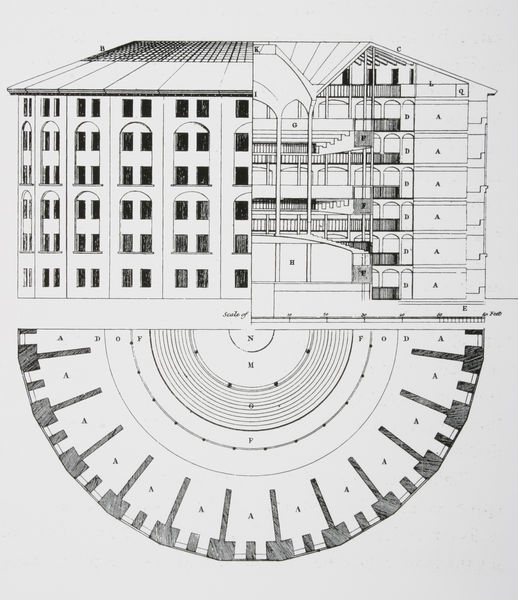
Titel: Ansicht, Schnitt und Grundriss des Panopticon Gefängisses
Künstler: Jeremy Bentham
Schlagwörter: weiß, fenster, grau, raum, schwarz, skizze, stützen, säulen, zeichnung, zimmer, anlage, dach, gebäude, haus, architektur, innen, bühne, oper, publikum, theater, brunnen, kreis, rund, garten, schrift, papier, ansicht, bogen, fassade, grafik, loge, proszenium, saal, kuppel, luft, treppe, treppen, geländer, innenansicht, stufen, arena, logen, zuschauerraum, oben, bögen, keller, außen, hälfte, stockwerk, schnitt, schwarz-weiß, stich, buchstaben, kreise, beschriftung, bleistift, räume, entwurf, schematisch, schema, reihen, studien, halbkreis, halbrund, villa, halb, rundbögen, treppenhaus, etagen, geschosse, plan, stockwerke, querschnitt, bau, geschoss, gebälk, grundriss, bauwerk, massstab, aufriss, etage, architekturzeichnung, architekt, rondell, abgrenzung, rotunde, rundbau, maßangabe, fensteröffnung, fensteröffnungen, planung, plätze, kolosseum, aufgänge, mehrstöckig, panoptikum, akustik, benthem, foucault, a, scnitt, innennsicht, großes haus, schnittzeichnung, panoptikon, archritektur, stockewerk